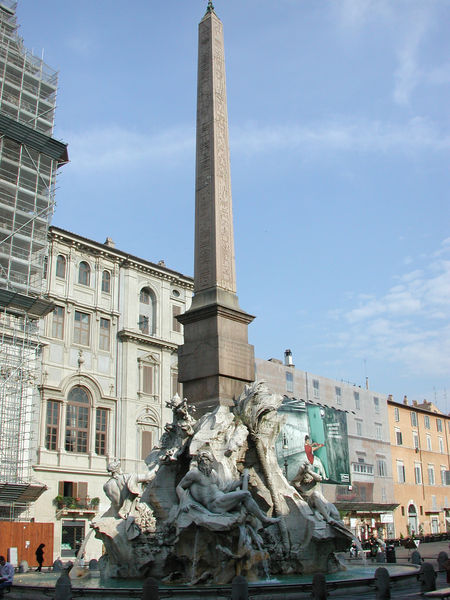
Titel: Vierströmebrunnen
Künstler: Giovanni Lorenzo Bernini
Standort: Rom, Piazza Navona (EU - I - Latium)
Schlagwörter: blau, himmel, schatten, wasser, fluss, stadt, fenster, licht, säule, gebäude, haus, barock, häuser, sonne, renaissance, brunnen, rund, skulptur, venedig, platz, figuren, rundbogen, plastik, foto, fotografie, gerüst, strahl, rom, skulpturen, blauer himmel, obelisk, flüsse, ägyptisch, baustelle, neptun